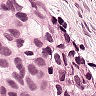
Metastatic tissue present: yes